Question: What does the test artifact selector actually do? For some reason when I set it to Unit Tests, Android Studio (AS) is able to recognize and run my Junit 4 tests. When I set it to Android Instrumentation Tests, JUnit 4 disappears from my class path and AS marks the code as incorrect (cannot resolve symbol junit for import org.junit.Test).
Is there some way to tell AS to treat a selection of class files as JUnit tests that I don't want to run inside of the emulator? Is this on their radar at all? It seems crazy that I have to flip this switch to move from JUnit tests to integration-y tests, and it seems to affect the entire project, not just one build/release flavor, or just one subdirectory of my project.
Here's my build.gradle, using gradle 2.2.1, canary channel of Android Studio 1.3 (AI-<PHONE>), Android SDK Tools 24.3.0
'''
buildscript {
repositories {
mavenCentral()
jcenter()
}
dependencies {
classpath 'com.android.tools.build:gradle:1.2.3'
}
}
allprojects {
repositories {
jcenter()
}
}
// Manifest version information!
def versionMajor = 0
def versionMinor = 1
def versionPatch = 0
def versionBuild = 1 // bump for dogfood builds, public betas, etc.apply plugin: 'android'
apply plugin: 'com.android.application'
repositories {
mavenCentral()
maven { url "https://oss.sonatype.org/content/repositories/snapshots/" }
}
def gitSha = 'git rev-parse --short HEAD'.execute([], project.rootDir).text.trim()
def buildTime = new Date().format("yyyy-MM-dd'T'HH:mm'Z'", TimeZone.getTimeZone("UTC"))
android {
dexOptions {
preDexLibraries = false
}
compileSdkVersion 22
buildToolsVersion "22.0.1"
defaultConfig {
minSdkVersion 15
targetSdkVersion 22
multiDexEnabled true
testInstrumentationRunner "android.support.multidex.MultiDexTestRunner"
versionCode versionMajor * 10000 + versionMinor * 1000 + versionPatch * 100 + versionBuild
versionName "${versionMajor}.${versionMinor}.${versionPatch}"
buildConfigField "String", "GIT_SHA", ""${gitSha}""
buildConfigField "String", "BUILD_TIME", ""${buildTime}""
}
productFlavors {
// Define separate dev and prod product flavors.
dev {
// dev utilizes minSDKVersion = 21 to allow the Android gradle plugin
// to pre-dex each module and produce an APK that can be tested on
// Android Lollipop without time consuming dex merging processes.
minSdkVersion 21
}
prod {
// The actual minSdkVersion for the application.
minSdkVersion 14
}
}
buildTypes {
debug {
applicationIdSuffix '.dev'
versionNameSuffix '-dev'
}
release {
}
}
lintOptions {
abortOnError false
}
compileOptions {
sourceCompatibility JavaVersion.VERSION_1_7
targetCompatibility JavaVersion.VERSION_1_7
}
packagingOptions {
exclude 'META-INF/services/javax.annotation.processing.Processor'
exclude 'META-INF/LICENSE.txt'
exclude 'META-INF/LICENSE'
exclude 'META-INF/NOTICE'
exclude 'LICENSE.txt'
}
sourceSets {
instrumentTest.setRoot('src/test')
androidTest.setRoot('src/test')
}
}
dependencies {
compile 'com.android.support:multidex:1.0.1'
compile 'com.android.support:support-v4:22.2.0'
compile 'com.android.support:design:22.2.0'
compile 'com.google.android.gms:play-services-base:7.5.0'
compile 'com.google.android.gms:play-services-plus:7.5.0'
compile 'com.google.android.gms:play-services-identity:7.5.0'
compile 'com.android.support:appcompat-v7:22.2.0'
compile 'com.android.support:cardview-v7:22.2.0'
compile 'com.android.support:recyclerview-v7:22.2.0'
compile 'com.android.support:support-annotations:22.2.0'
compile 'com.squareup.dagger🗡️1.2.2'
provided 'com.squareup.dagger:dagger-compiler:1.2.2'
compile 'com.squareup.okhttp:okhttp:2.3.0'
compile 'com.squareup.retrofit:retrofit:1.9.0'
compile 'com.jakewharton:butterknife:6.1.0'
compile 'com.jakewharton.timber:timber:3.0.1'
compile 'io.reactivex:rxjava:1.0.9'
compile 'io.reactivex:rxandroid:0.24.0'
compile 'io.reactivex:rxandroid-framework:0.24.0'
compile 'com.github.matthewyork:ColoursLibrary:1.0.0@aar'
compile 'com.nispok:snackbar:2.10.7'
compile 'com.github.frankiesardo:icepick:2.3.6'
provided 'com.github.frankiesardo:icepick-processor:2.3.6'
compile 'nl.qbusict:cupboard:2.1.1'
compile 'org.lucasr.twowayview:core:1.0.0-SNAPSHOT@aar'
compile 'org.lucasr.twowayview:layouts:1.0.0-SNAPSHOT@aar'
compile 'it.neokree:MaterialNavigationDrawer:1.3.3'
testCompile 'junit:junit:4.12'
}
'''

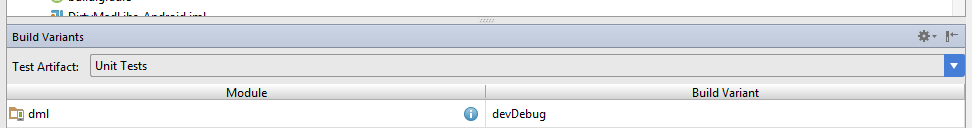
Answer: Now you can remove the lines
'''
sourceSets {
instrumentTest.setRoot('src/test')
androidTest.setRoot('src/test')
}
'''
and instead keep the Instrumentation tests in /src/androidTest and Junit tests (not depending on android api's) in src/test
You will have to provide dependencies for the instrumentation android tests and non android test seperately.
For android tests use androidTestCompile and for junit test use testCompile
'''
dependencies {
...
testCompile 'junit:junit:${junitVersion}'
testCompile 'org.mockito:mockito-core:${mockitoVersion}'
androidTestCompile 'junit:junit:${junitVersion}'
androidTestCompile 'org.mockito:mockito-core:${mockitoVersion}'
androidTestCompile 'com.android.support.test.espresso:espresso-core:${espressoVersion}'
}
'''
Giving these dependencies separately will remove the issue as experienced by you in the question.
more details here <URL>